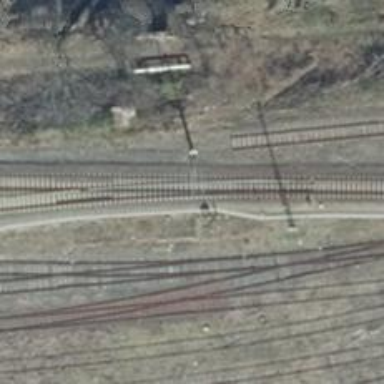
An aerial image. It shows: Railway with electrified contact lines.